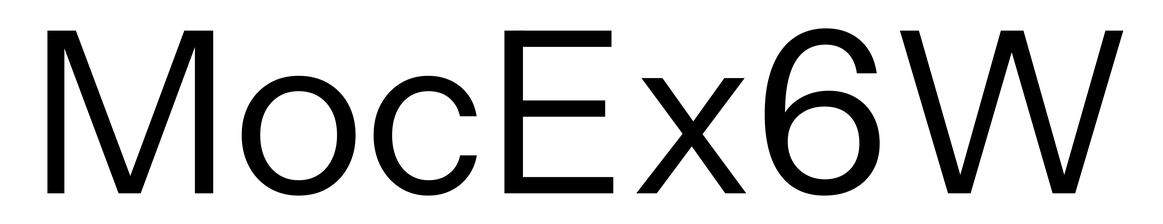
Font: InstrumentSans_Regular